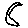
Label: moon